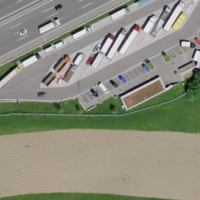
EUNIS habitat code: 57
Species observed at this site:
Corvus corone
Prunus padus
Milvus migrans